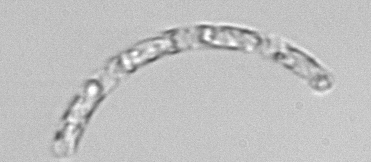
Label: Guinardia_striata